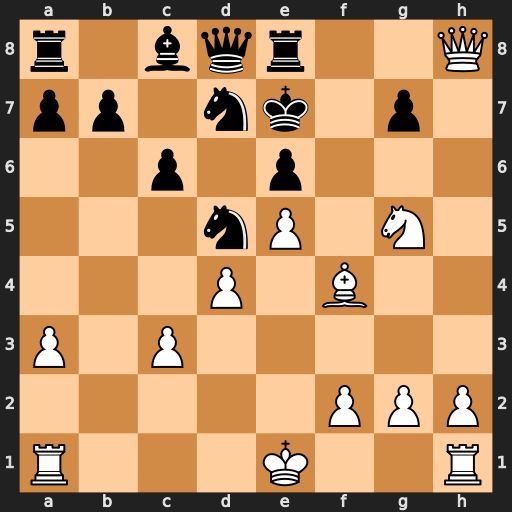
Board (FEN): r1bqr2Q/pp1nk1p1/2p1p3/3nP1N1/3P1B2/P1P5/5PPP/R3K2R
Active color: w
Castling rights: KQ
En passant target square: -
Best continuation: Qxg7#